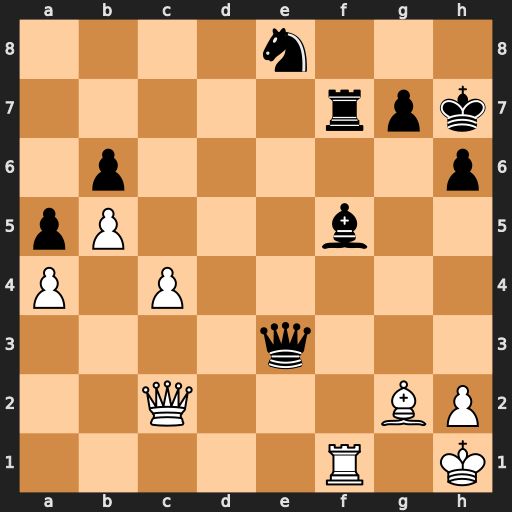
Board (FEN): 4n3/5rpk/1p5p/pP3b2/P1P5/4q3/2Q3BP/5R1K
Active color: w
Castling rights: -
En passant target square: -
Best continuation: Rxf5 Rxf5 Qxf5+